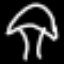
Label: mushroom